Question: Need to create a same that:

The polygon (creates with clip path css) and background. Need polygon with a circle on four corners.
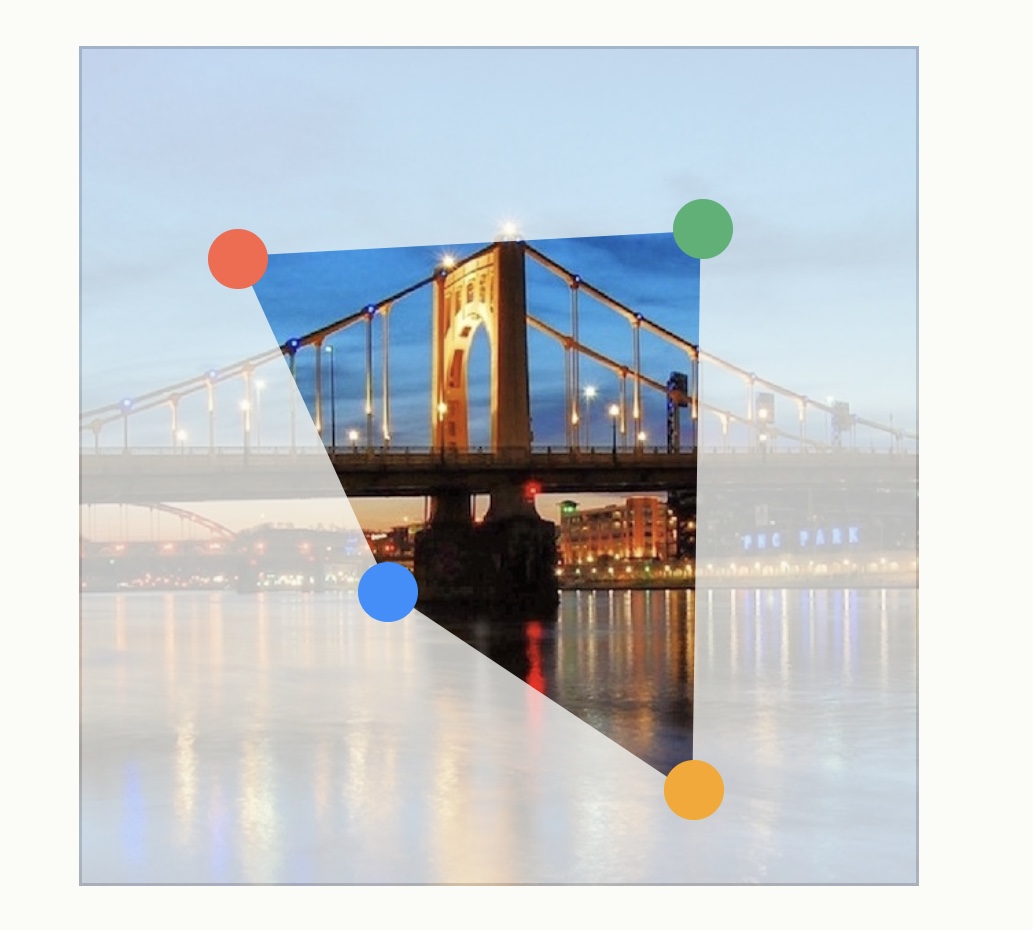
Answer: As given in the <URL> to calculate 'clip-path' and use it in your CSS.
'''
.clip {
clip-path: polygon(24% 29%, 63% 7%, 83% 79%, 33% 71%);
}
'''